Field crop: maize
Growth stage: 2
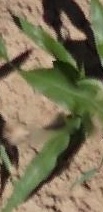
Species: maize